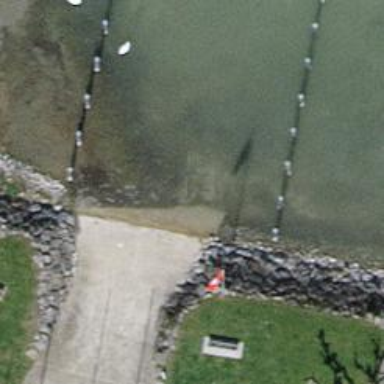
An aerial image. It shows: Slipway on leisure land.